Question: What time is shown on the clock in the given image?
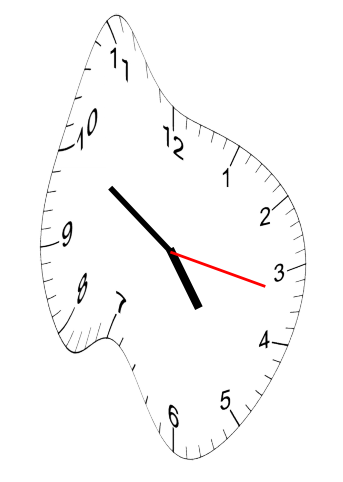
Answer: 04:50:17